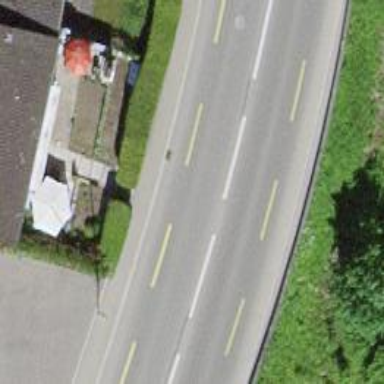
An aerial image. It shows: Secondary road with asphalt surface.